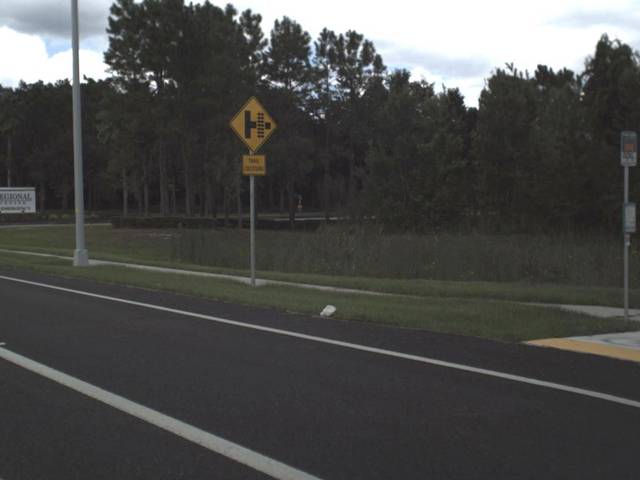
Region: United States
Coordinates: 27.918, -81.847